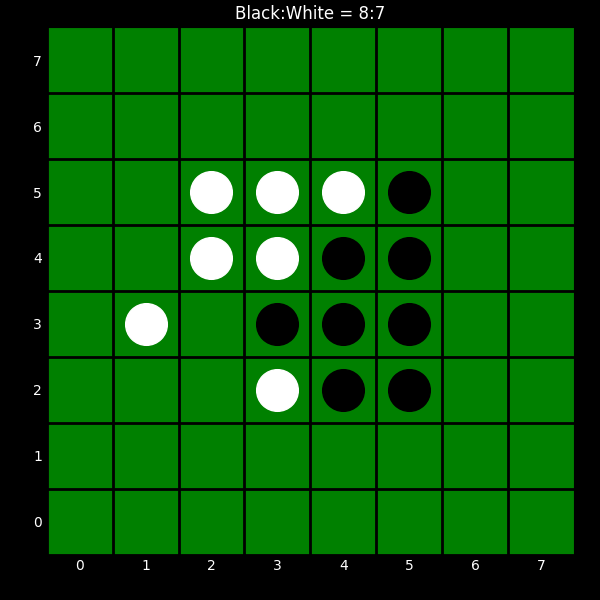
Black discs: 8
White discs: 7